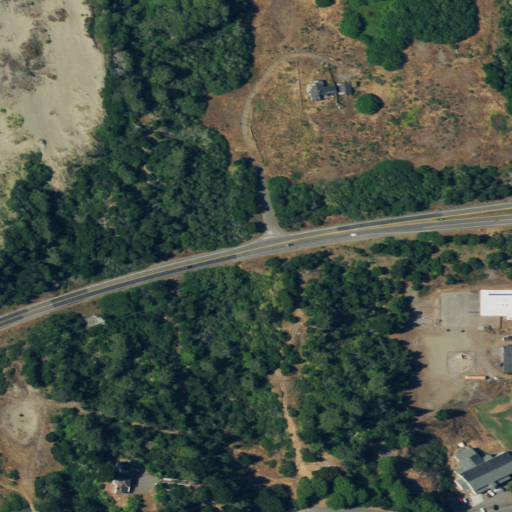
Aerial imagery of cape in California named Samoa Peninsula containing low intensity development, shrub, open development, woody wetlands, herbaceous wetlands, evergreen forest, medium intensity development, and barren land